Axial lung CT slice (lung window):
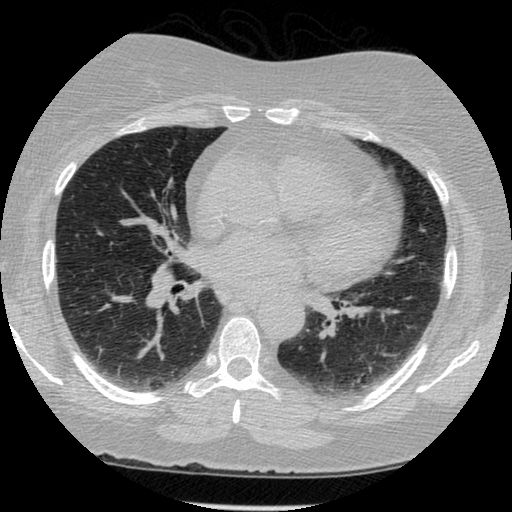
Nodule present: no